Interaction volume radius: 10 \u00c5
Interaction volume height: 15 \u00c5
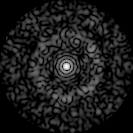
Disorder parameter: 0.8411